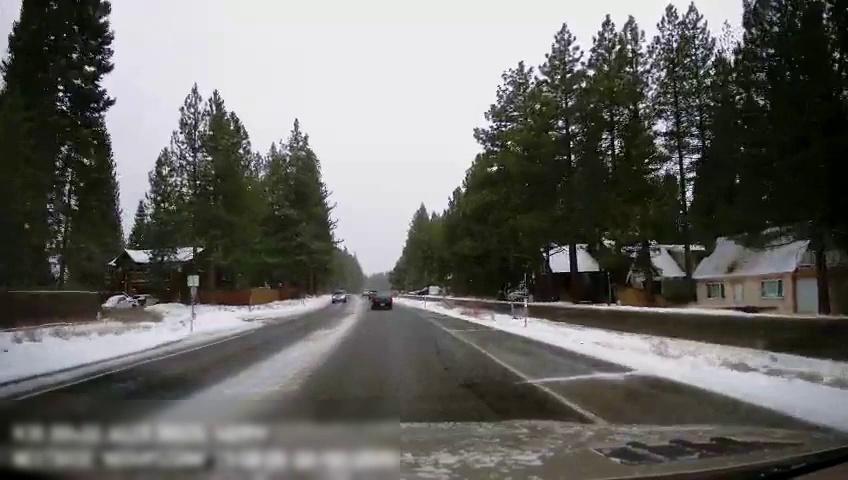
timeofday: Day
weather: Snowy
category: Drivable Space
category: Drivable Space
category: Vehicles | Car
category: Vehicles | Car
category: Vehicles | SUV
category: Vehicles | SUV
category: Vehicles | Truck
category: Vehicles | Car
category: Vehicles | Car
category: Vehicles | Car
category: Lanes | Current Lane